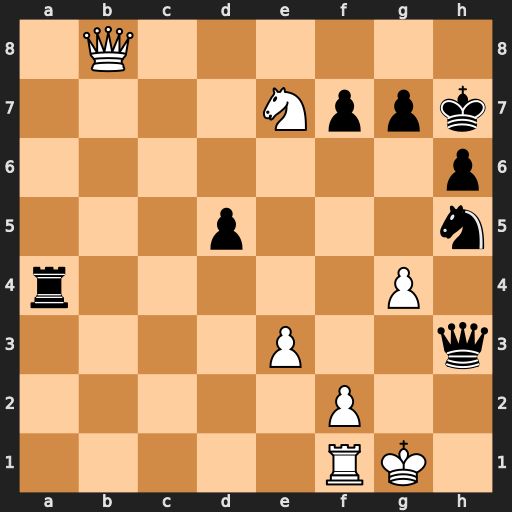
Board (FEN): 1Q6/4Nppk/7p/3p3n/r5P1/4P2q/5P2/5RK1
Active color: w
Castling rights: -
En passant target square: -
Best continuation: Qg8#